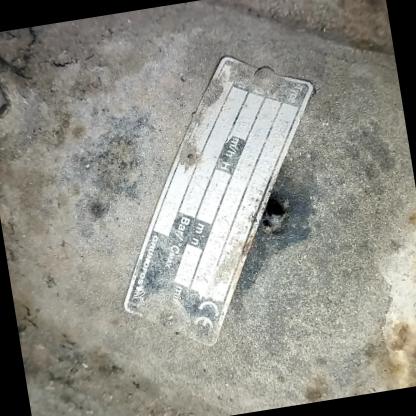
Klasa: tabliczka-znamionowa